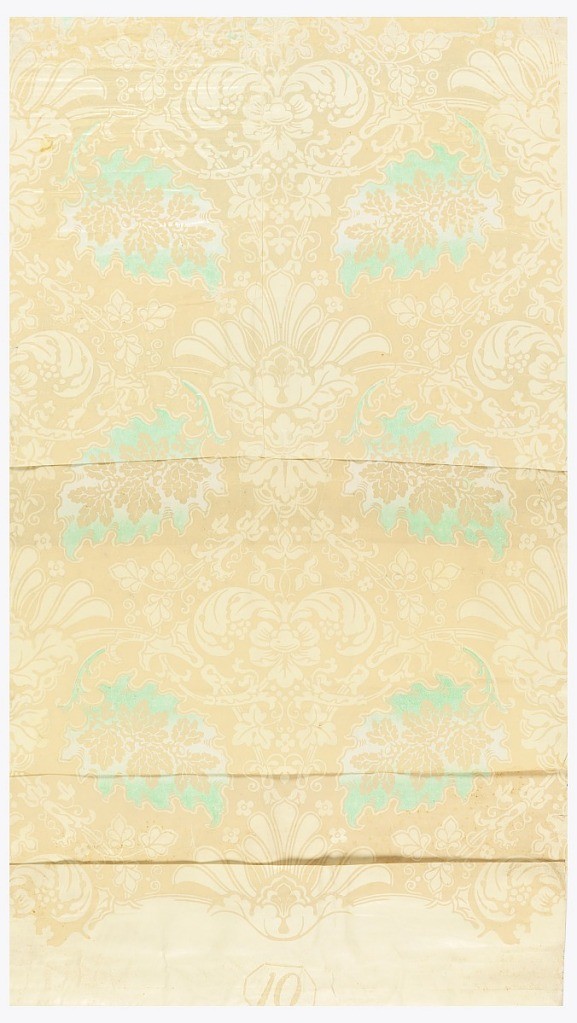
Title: Sidewall
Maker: Defosse et Karth
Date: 1820–35
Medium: Block-printed on handmade paper
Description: Horizontal rectangle. Design of palmettes, vines and scrolls. Irise or rainbow insets in the shape of leaves. Printed in yellow-orange and turquoise, on paler neutral yellow-orange ground.